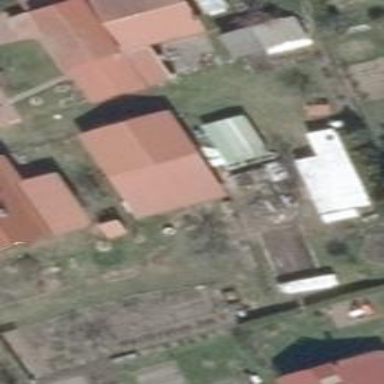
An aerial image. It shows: Shed building.